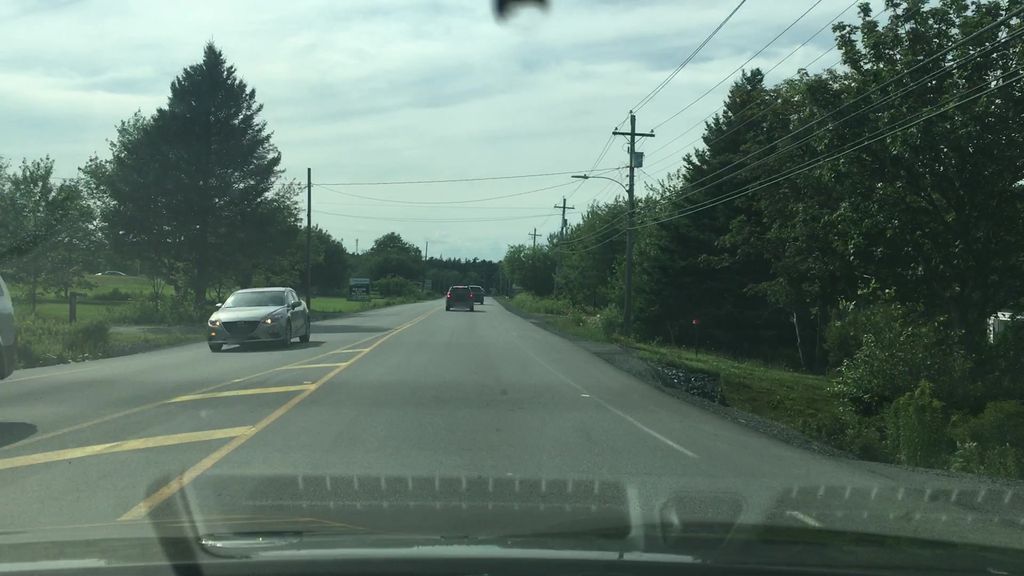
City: halifax